Question: I've run into what appears to be a CSS issue with IE8.
'''
<html>
<body>
<div style="width:180px;">
<div style="text-align:center; border:1px solid black;">
<div style="width: 40%; background-color:red;">
<div style="width:180px; float:left;">
<div>Text</div>
</div>
<div style="clear: both"></div>
</div>
</div>
</div>
</body>
</html>
'''
This gives me the following results:

The doctype is set to strict. The reason the text divs are in a div that can have a width of anywhere from 0-100% is to give that variable width div the proper height.
What do I need to do in order to achieve the first effect in IE8?
Some key elements to this are that the height cannot be fixed because the text could overflow the width of the box. The height of both the containing box and the "fill" needs to be able to vary based on content.
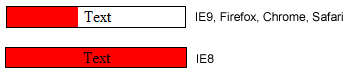
Answer: This solves the issue of a variable height:
'''
<div class="wrapper">
<div class="bar"></div>
<div class="text">Text<br/>MoreText</div>
</div>
'''
'''
.wrapper {
width: 180px;
text-align: center;
border: 1px solid black;
position:relative;
}
.text {
position:relative;
}
.bar {
width: 40%;
background-color: red;
position: absolute;
top:0;
bottom:0;
}
'''
<URL>